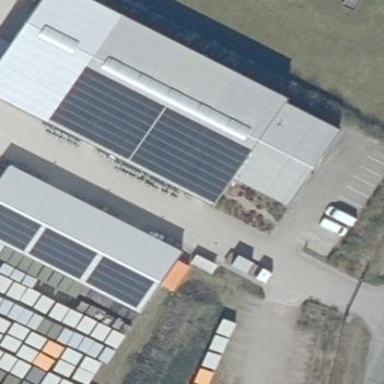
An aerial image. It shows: Industrial building with gabled roof.